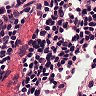
Metastatic tissue present: no